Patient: sex M, age 65
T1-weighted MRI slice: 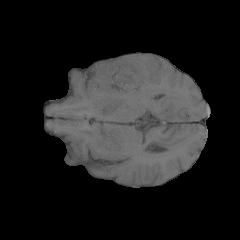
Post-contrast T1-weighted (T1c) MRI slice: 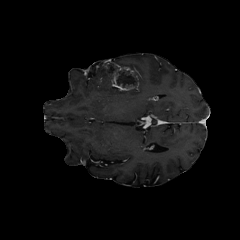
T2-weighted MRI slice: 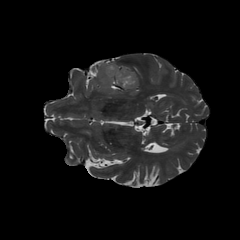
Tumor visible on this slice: yes
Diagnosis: Glioblastoma, IDH-wildtype
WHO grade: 4